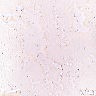
Metastatic tissue present: no